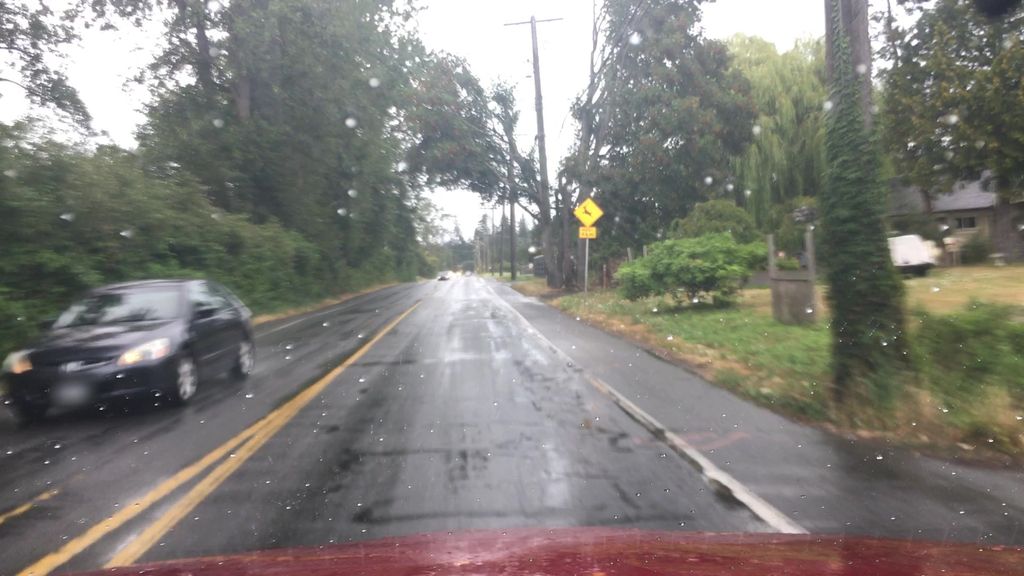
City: victoria